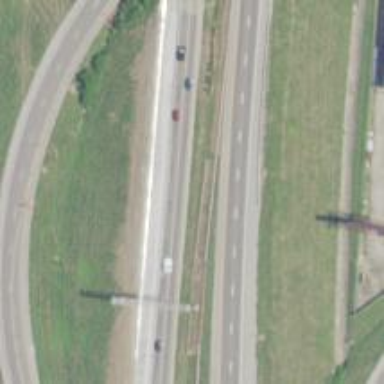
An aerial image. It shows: Motorway.